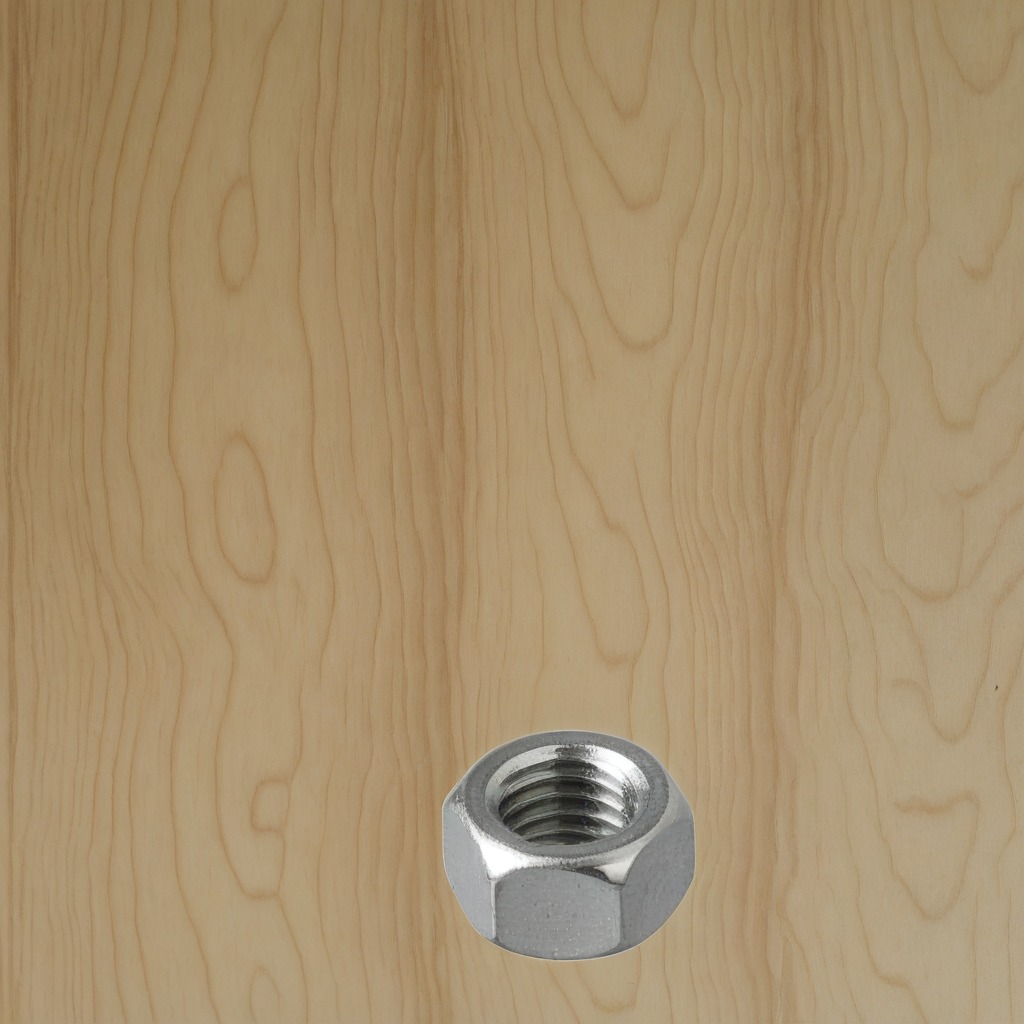
A metal nut lies on the plywood surface in a paint workshop lit by afternoon window light.